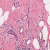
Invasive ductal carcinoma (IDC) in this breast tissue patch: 0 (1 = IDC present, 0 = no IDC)